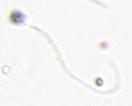
Label: Phaeocystis